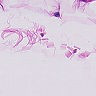
Metastatic tissue present: no